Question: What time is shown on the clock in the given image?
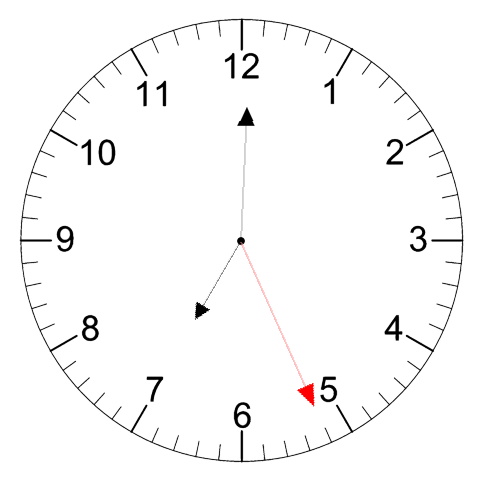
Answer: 07:00:26